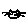
Label: cat